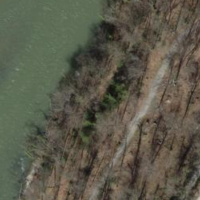
EUNIS habitat code: 41
Species observed at this site:
Clematis vitalba